Question: Whats wrong in this code, as I am trying to get NSDictionary objects from NSArray of NSDictionary Objects but it goes into infinite loop.
'''
- (void)updateFieldsWithData:(NSArray *)items {
// NSLog(@"updateFieldsWithData (%d)", [items count]);
for ( NSDictionary * item in items ) { // add rows to the item table
[tfPhoneNumber setText:[item valueForKey:kPhoneNumberKey]];
[tfFirstName setText:[item valueForKey:kFirstNameKey]];
[tfLastName setText:[item valueForKey:kLastNameKey]];
[tfEmailAddress setText:[item valueForKey:kEmailKey]];
[tfStreet setText:[item valueForKey:kStreetKey]];
[tfCity setText:[item valueForKey:kCityKey]];
[tfState setText:[item valueForKey:kStateKey]];
[tfZipCode setText:[item valueForKey:kZipCodeKey]];
}
}
'''

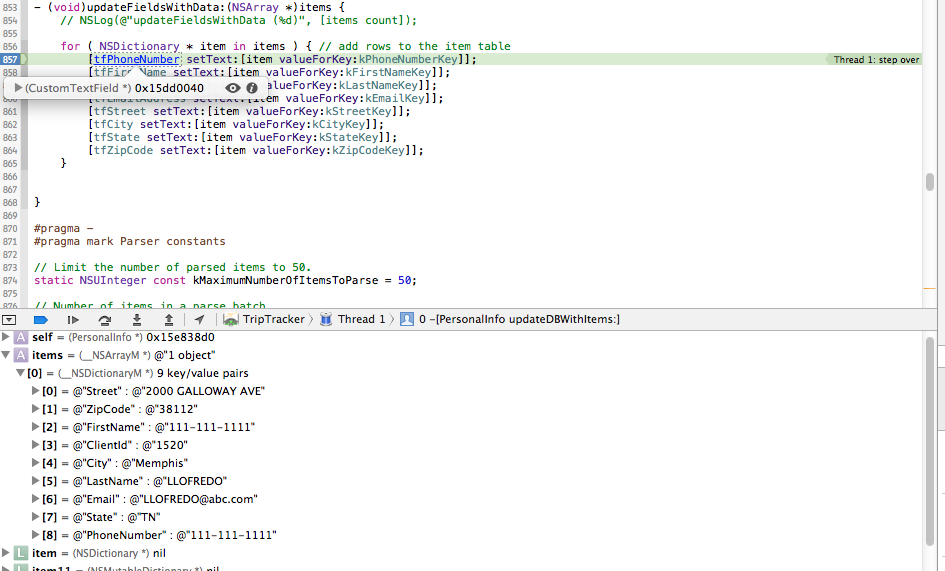
Answer: As @Chris said, your 'for' loop might not be what makes your code an infinite loop.
I'm used to add this code to know what is calling my functions. Just put it at the begin of your function 'updateFieldsWithData:'
'''
NSString *sourceString = [[NSThread callStackSymbols] objectAtIndex:1];
NSCharacterSet *separatorSet = [NSCharacterSet characterSetWithCharactersInString:@" -[]+?.,"];
NSMutableArray *array = [NSMutableArray arrayWithArray:[sourceString componentsSeparatedByCharactersInSet:separatorSet]];
[array removeObject:@""];
NSLog(@"Class caller = %@", [array objectAtIndex:3]);
NSLog(@"Function caller = %@", [array objectAtIndex:4]);
'''